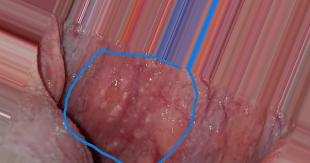
Condition: Mouth Ulcer